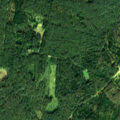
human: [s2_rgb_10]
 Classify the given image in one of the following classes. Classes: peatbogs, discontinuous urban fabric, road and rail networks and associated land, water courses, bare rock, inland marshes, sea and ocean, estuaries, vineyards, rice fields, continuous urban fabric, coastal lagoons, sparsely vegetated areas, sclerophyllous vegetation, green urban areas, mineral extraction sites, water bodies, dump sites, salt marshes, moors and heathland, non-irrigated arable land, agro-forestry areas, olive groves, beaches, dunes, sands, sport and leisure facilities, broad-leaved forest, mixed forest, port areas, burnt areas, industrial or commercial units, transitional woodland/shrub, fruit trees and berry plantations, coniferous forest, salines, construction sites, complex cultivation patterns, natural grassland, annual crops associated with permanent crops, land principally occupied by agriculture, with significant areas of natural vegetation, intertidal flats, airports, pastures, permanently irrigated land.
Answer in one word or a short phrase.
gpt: coniferous forest, mixed forest, transitional woodland/shrub